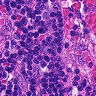
Metastatic tissue present: no